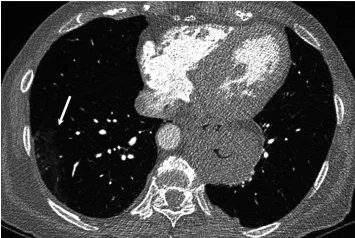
When the patient was 74 years old, upon hospital admission, a body CT scan showed ground-glass opacity areas in the lungs (arrow).
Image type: radiology (ct)